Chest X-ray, AP view. Patient: 58 years old, sex F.
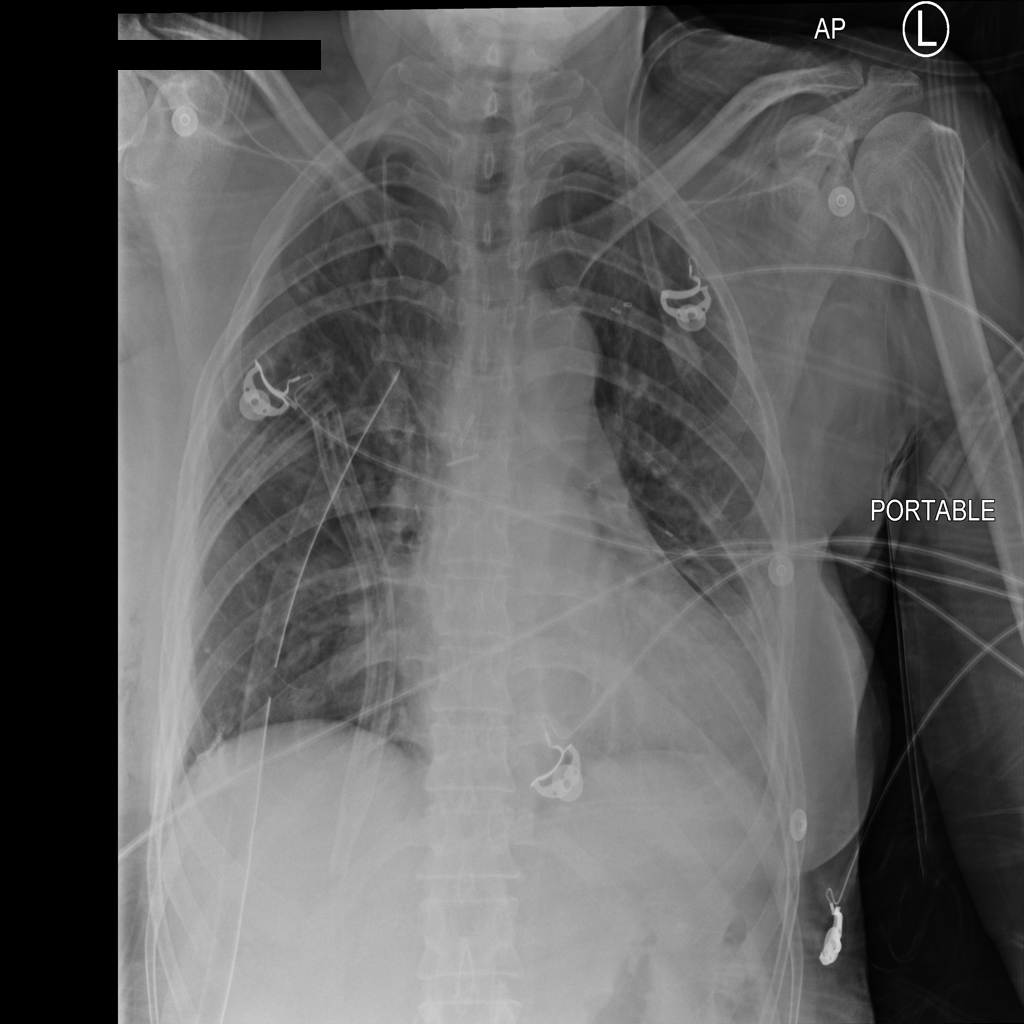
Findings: No Finding